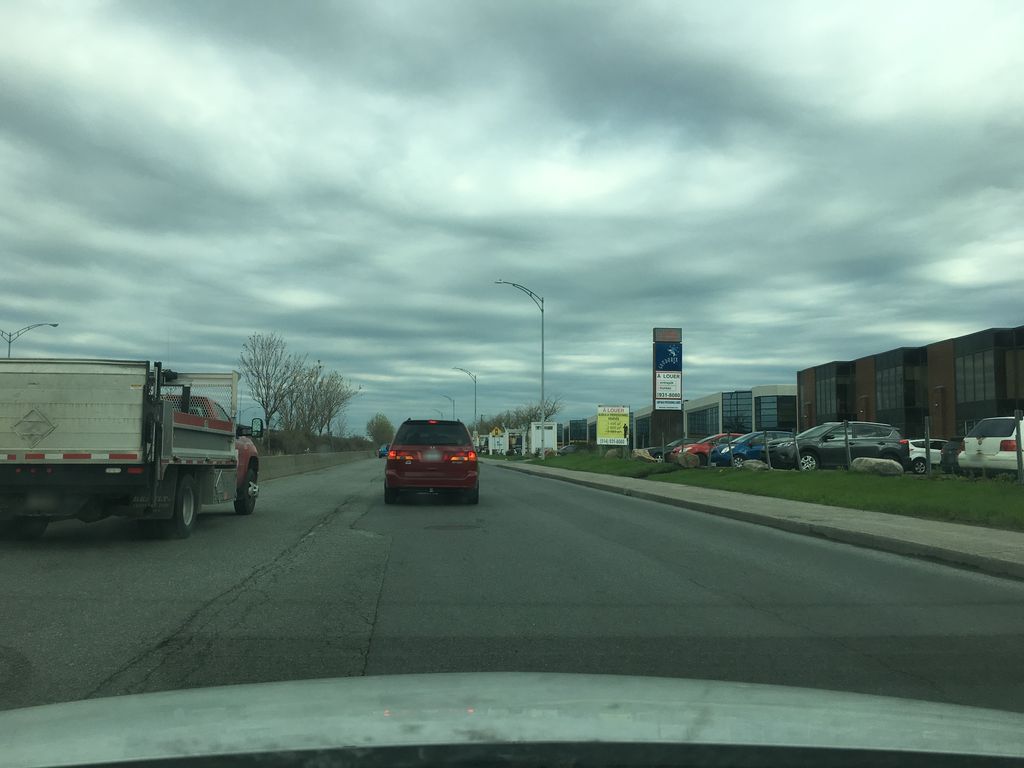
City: montreal